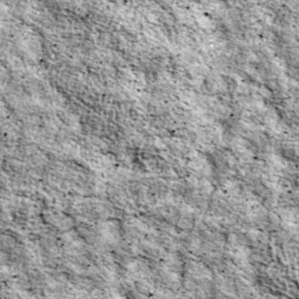
Label: non_frost